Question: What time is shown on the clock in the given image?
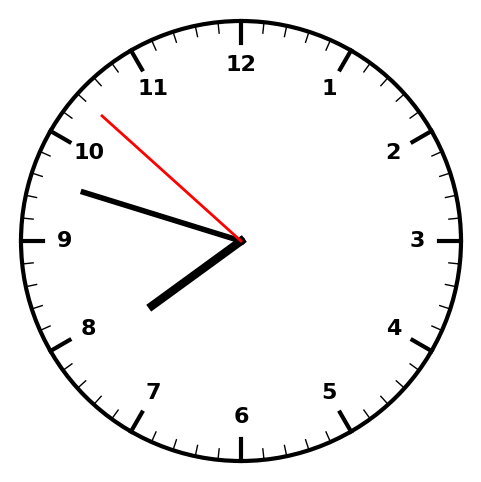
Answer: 07:47:52